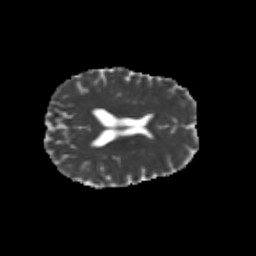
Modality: MD
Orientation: axial
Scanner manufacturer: siemens
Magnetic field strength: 3 T
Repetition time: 9.2 s
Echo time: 0.084 s